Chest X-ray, PA view. Patient: 83 years old, sex M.
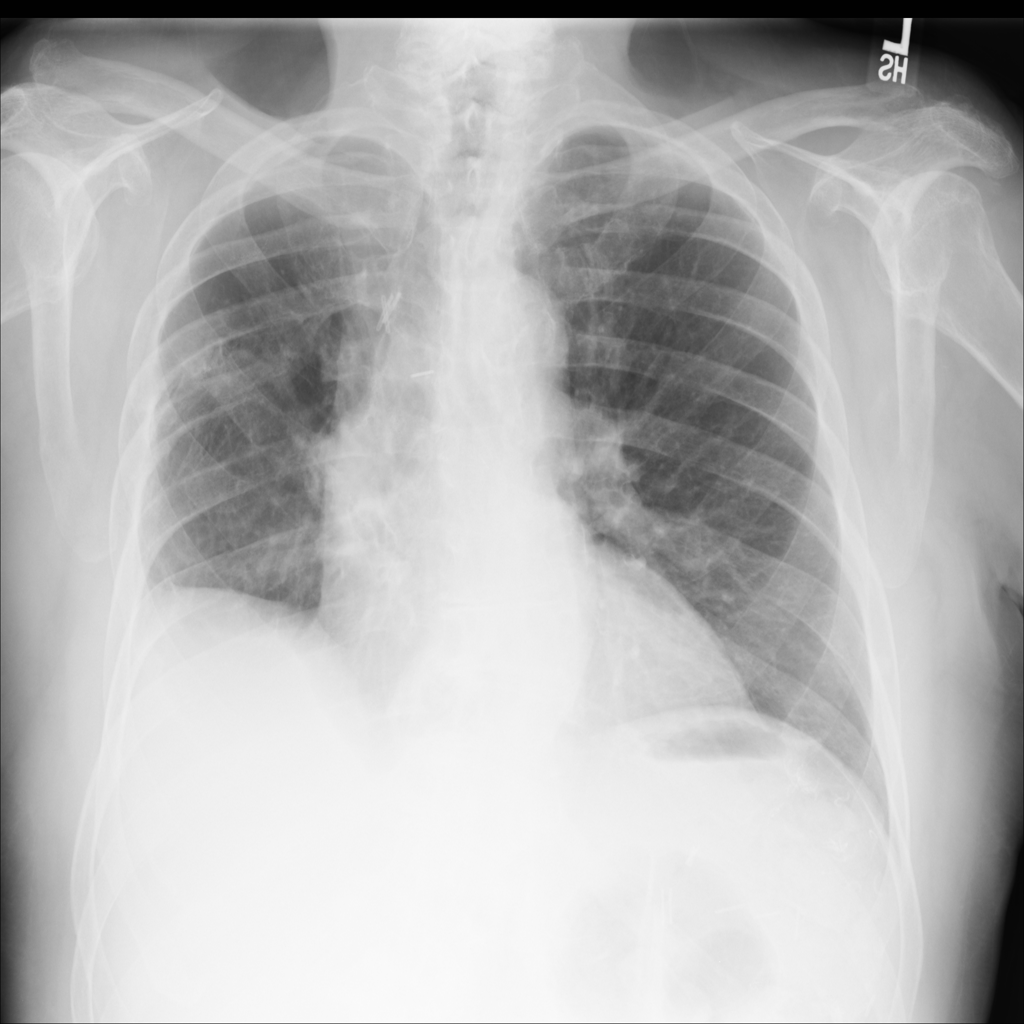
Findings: No Finding